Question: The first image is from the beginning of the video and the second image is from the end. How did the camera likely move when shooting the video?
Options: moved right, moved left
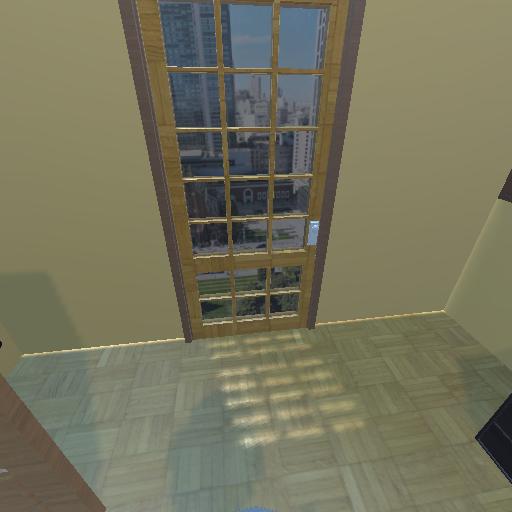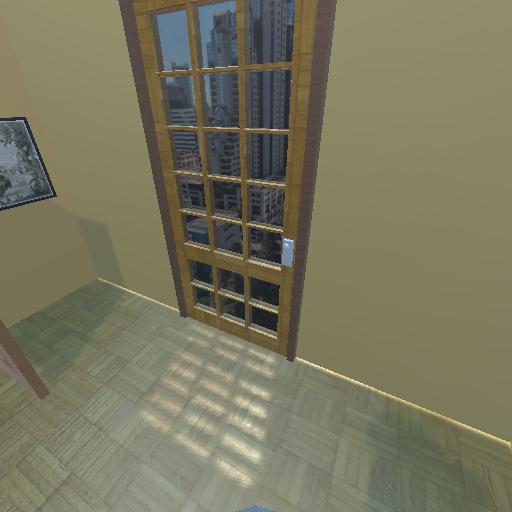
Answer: moved right